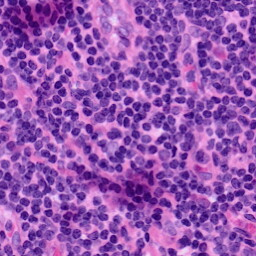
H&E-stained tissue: LymphNode